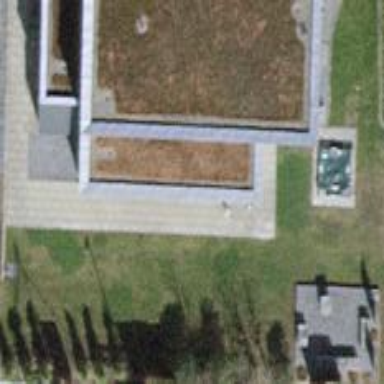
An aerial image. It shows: Detached building.